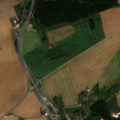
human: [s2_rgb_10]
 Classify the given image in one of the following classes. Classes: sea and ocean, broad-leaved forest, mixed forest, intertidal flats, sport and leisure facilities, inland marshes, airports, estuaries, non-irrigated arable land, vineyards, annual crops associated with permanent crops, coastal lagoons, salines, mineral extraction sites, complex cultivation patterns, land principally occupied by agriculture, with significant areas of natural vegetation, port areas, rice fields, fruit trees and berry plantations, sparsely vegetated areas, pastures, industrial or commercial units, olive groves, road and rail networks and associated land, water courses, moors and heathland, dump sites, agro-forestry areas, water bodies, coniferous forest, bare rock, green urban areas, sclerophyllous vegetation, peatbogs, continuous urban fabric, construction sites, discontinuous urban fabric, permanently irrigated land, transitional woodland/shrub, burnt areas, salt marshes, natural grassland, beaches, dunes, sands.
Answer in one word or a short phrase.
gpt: discontinuous urban fabric, non-irrigated arable land, pastures, broad-leaved forest